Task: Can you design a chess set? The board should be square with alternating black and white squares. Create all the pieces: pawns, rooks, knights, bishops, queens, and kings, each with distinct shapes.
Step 3642:
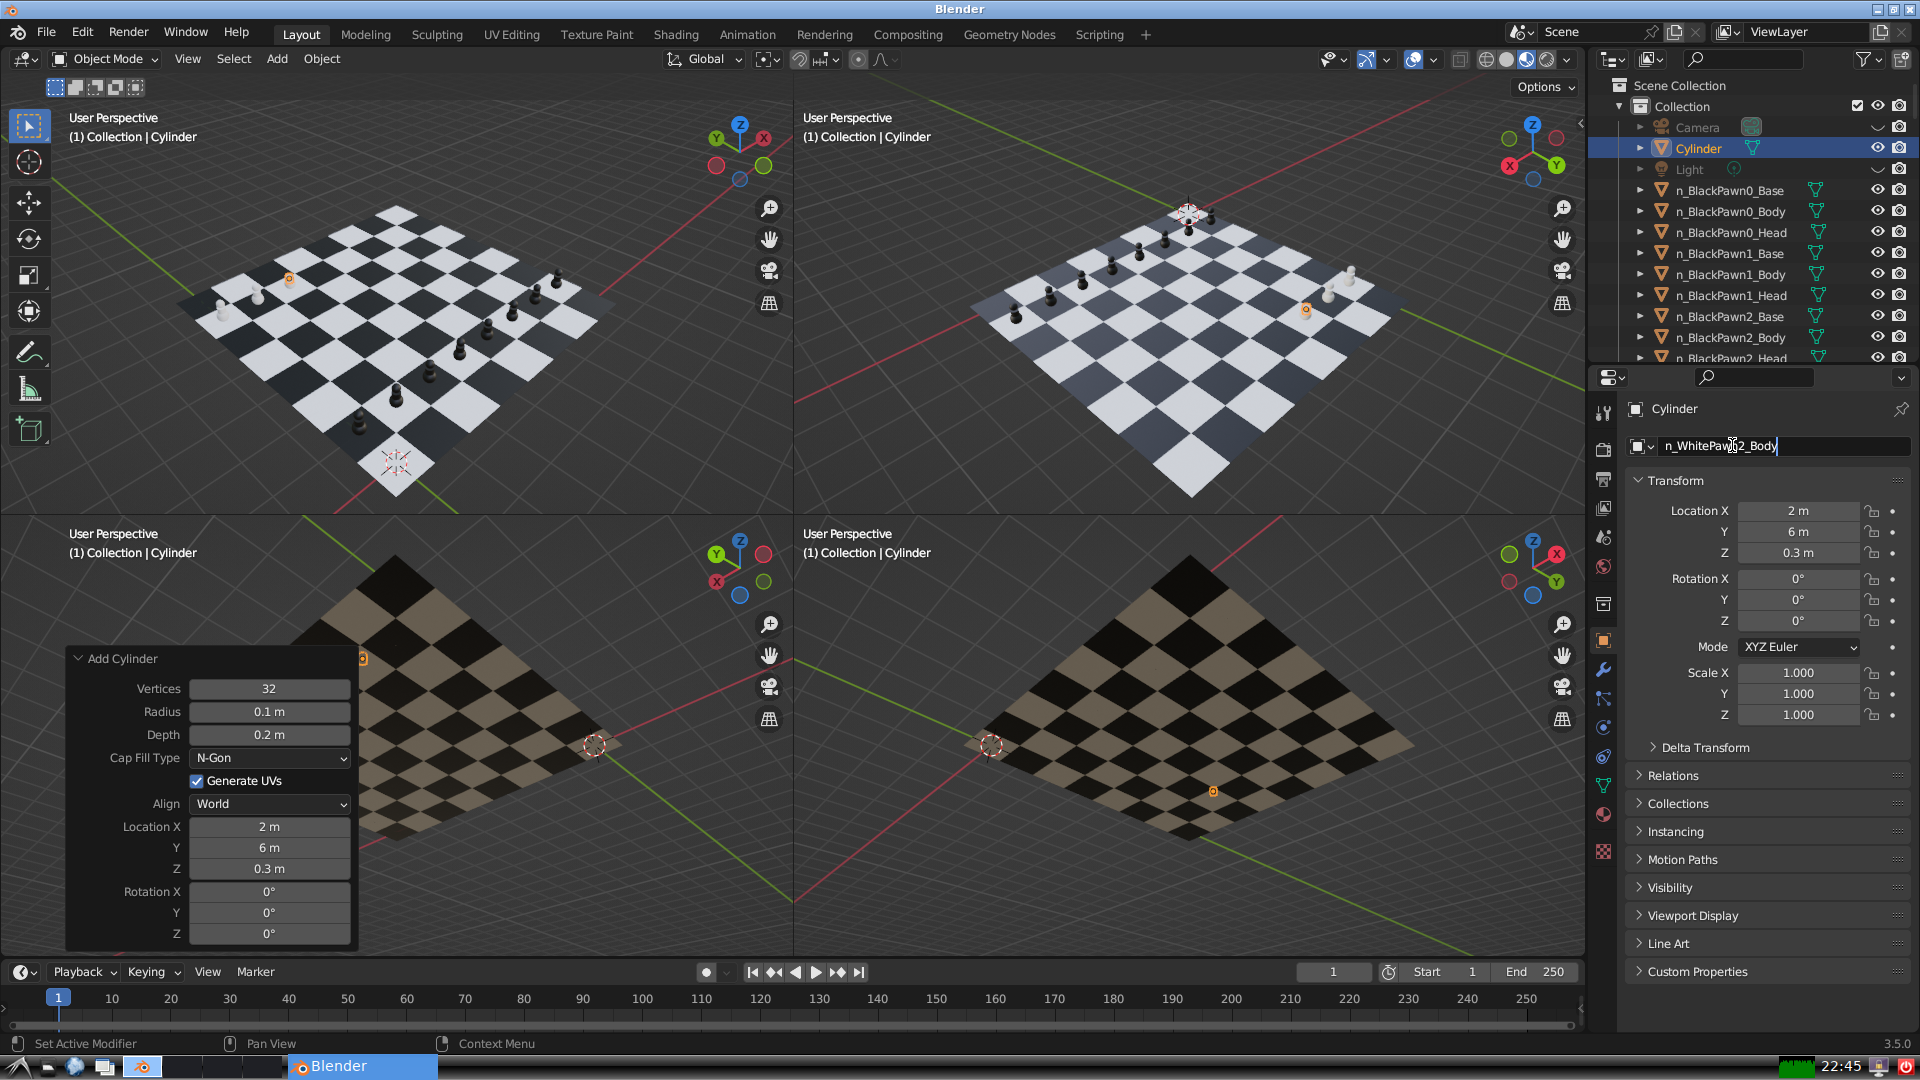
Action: {"key_press": ['Return']}